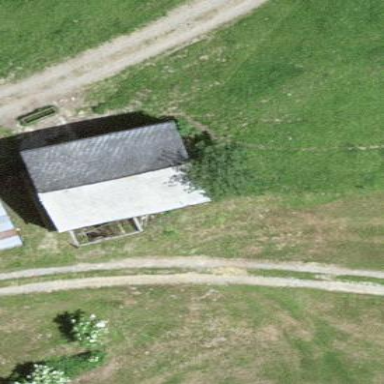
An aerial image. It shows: Barn with gabled roof.